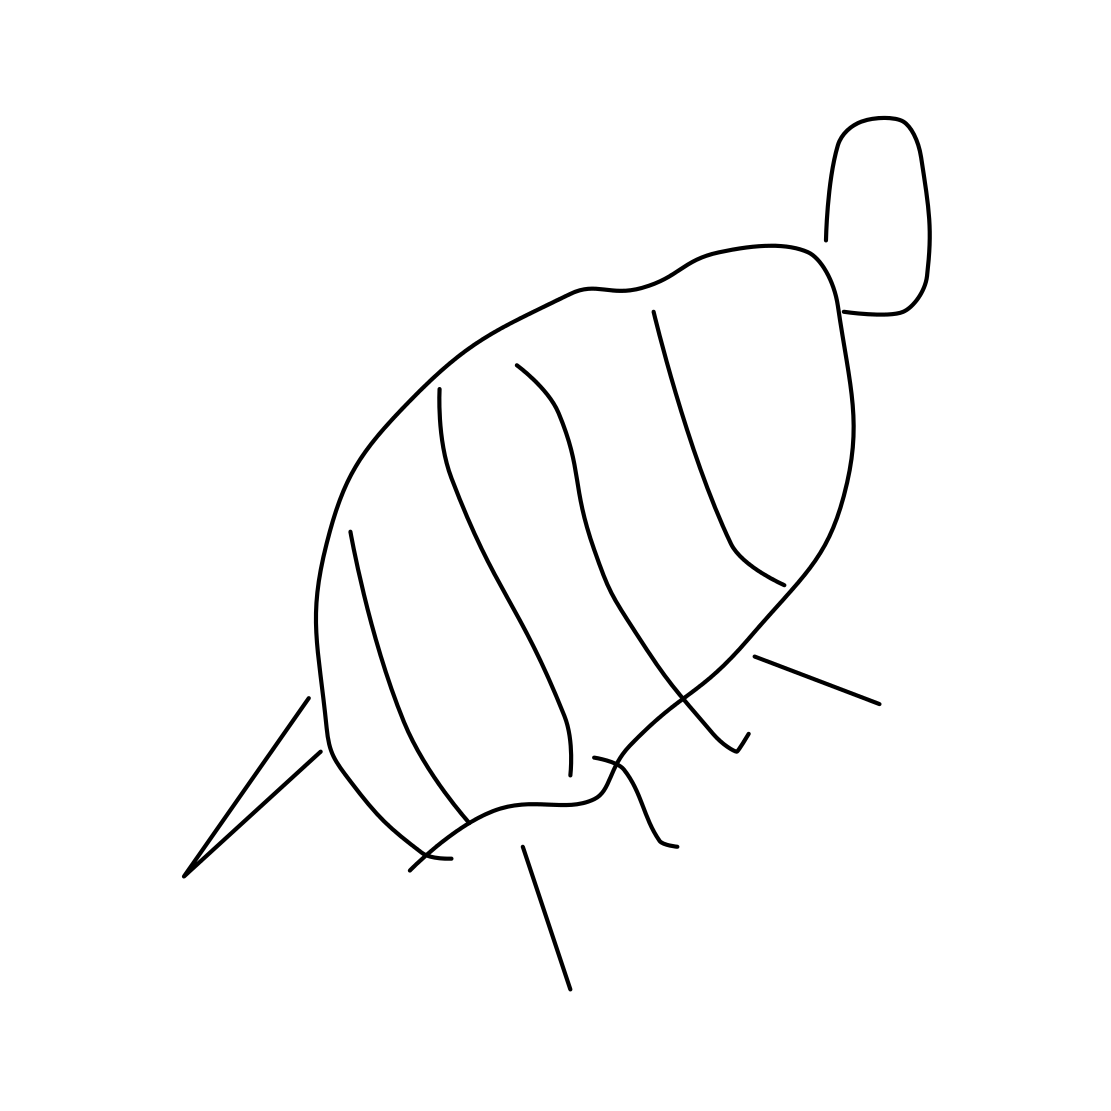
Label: bee